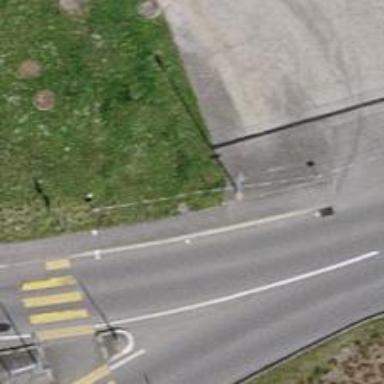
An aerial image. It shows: Asphalt sidewalk along the footway.